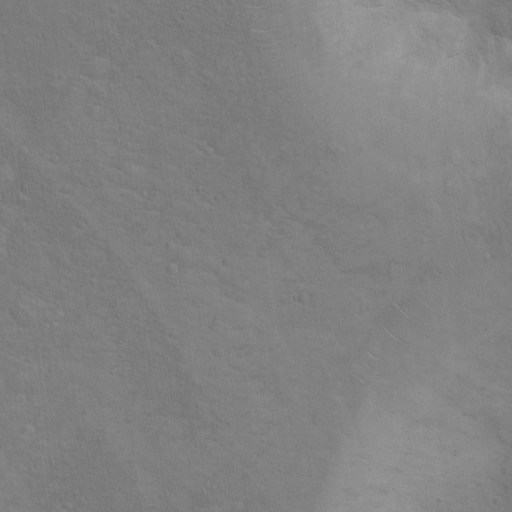
Objects detected: cone, cone